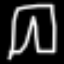
Label: pants